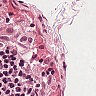
Metastatic tissue present: no